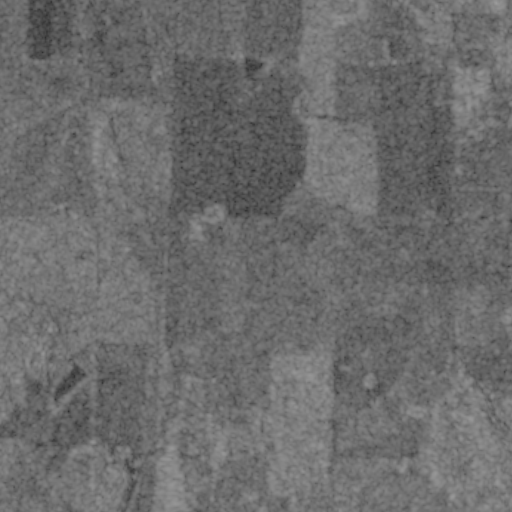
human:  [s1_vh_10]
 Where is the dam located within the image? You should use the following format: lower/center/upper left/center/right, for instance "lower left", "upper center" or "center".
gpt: The dam is located in the upper center of the image.
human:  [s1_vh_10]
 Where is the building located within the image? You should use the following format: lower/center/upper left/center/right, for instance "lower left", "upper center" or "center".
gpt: The building is located in the lower left of the image.
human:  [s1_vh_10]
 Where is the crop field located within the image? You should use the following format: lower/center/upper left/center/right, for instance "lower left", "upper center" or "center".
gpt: There is no crop field in the image.

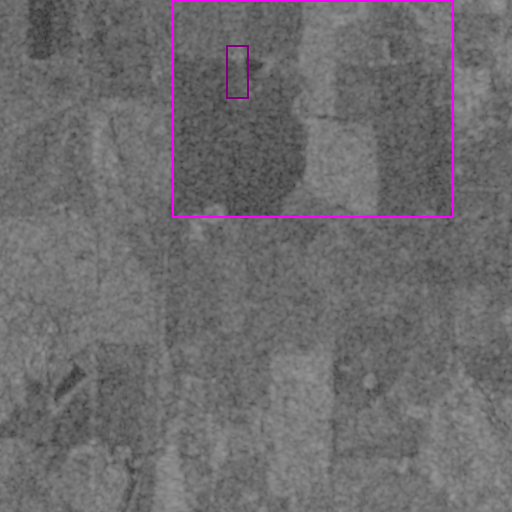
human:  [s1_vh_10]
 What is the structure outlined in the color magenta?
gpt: The structure outlined in magenta is a crop field.
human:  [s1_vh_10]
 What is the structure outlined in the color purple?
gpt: The structure outlined in purple is a dam.
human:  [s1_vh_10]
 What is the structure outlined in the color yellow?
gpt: There is no yellow outline.